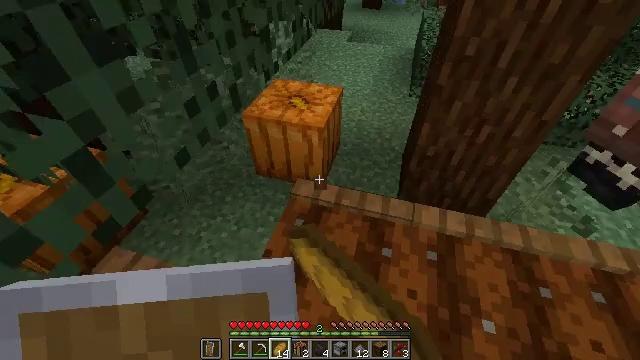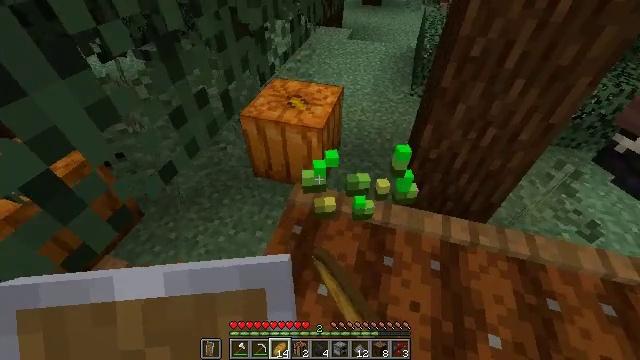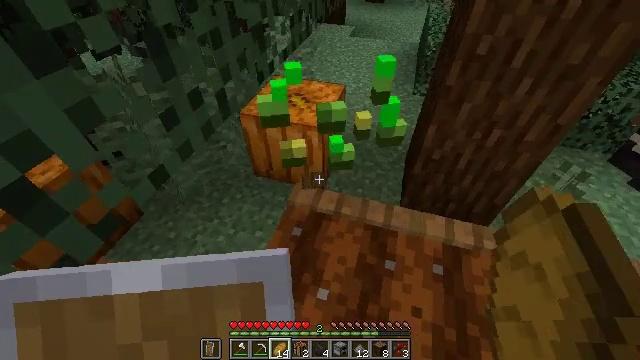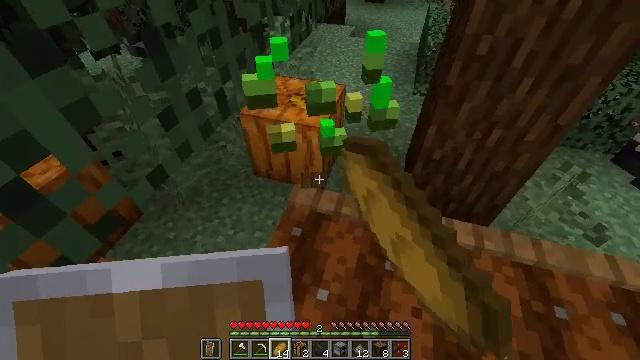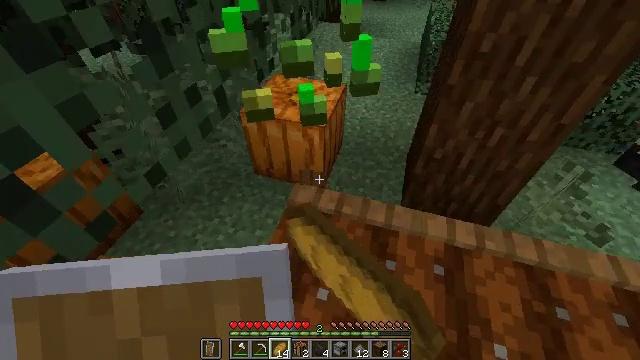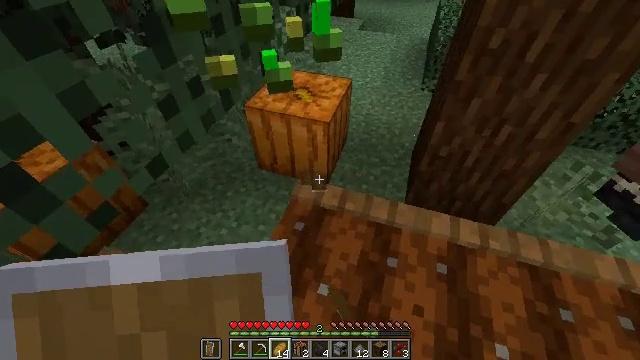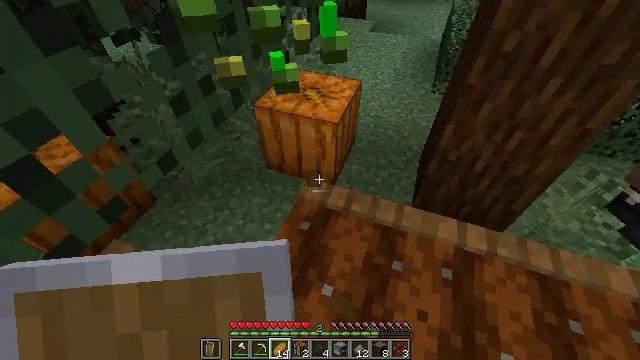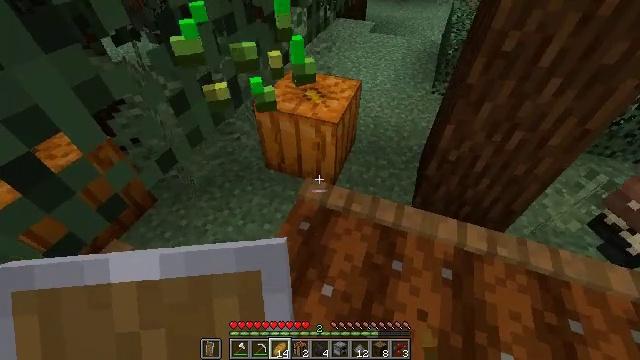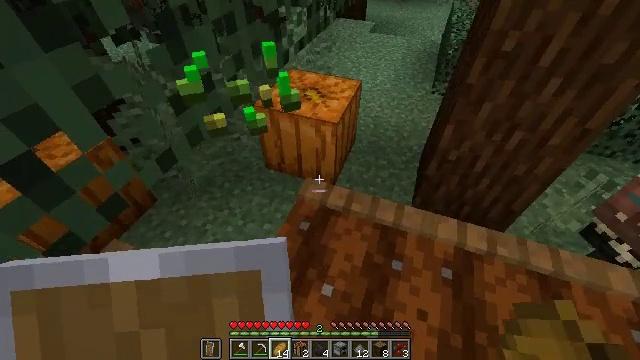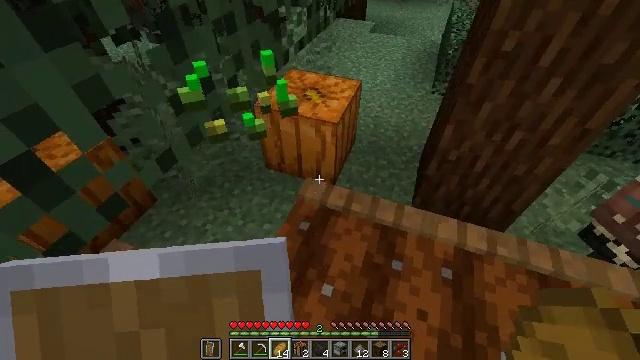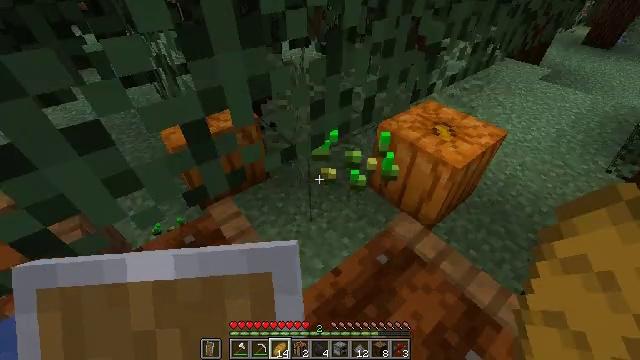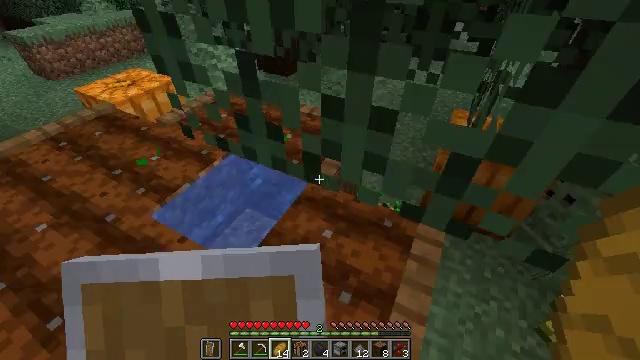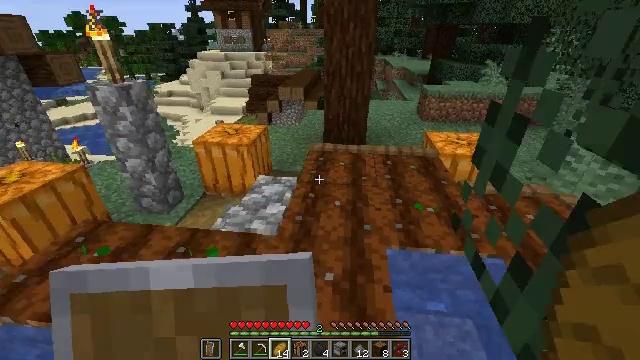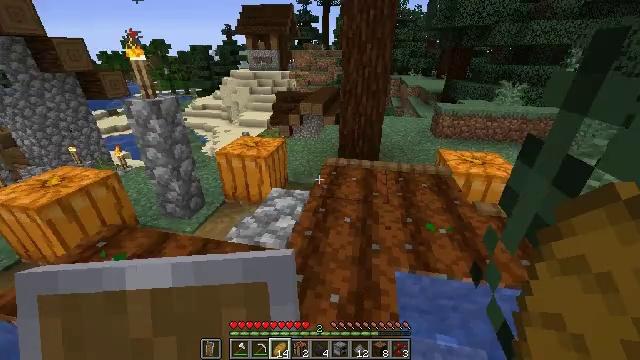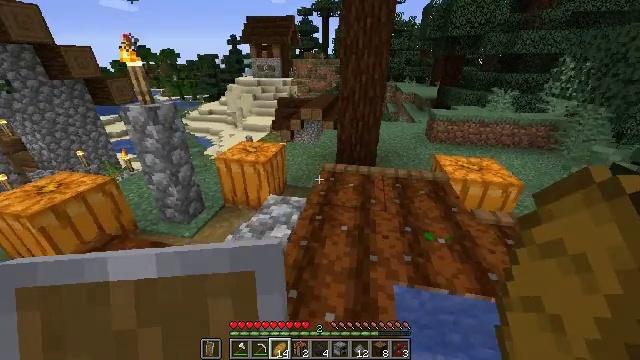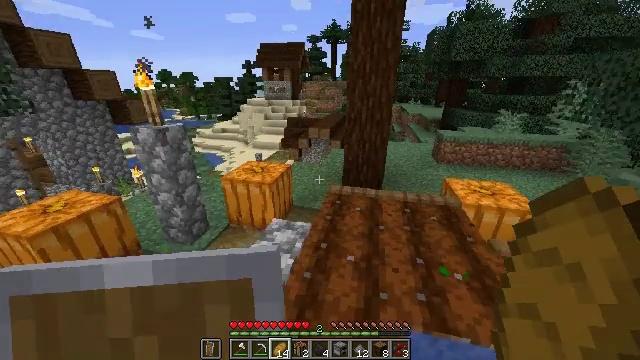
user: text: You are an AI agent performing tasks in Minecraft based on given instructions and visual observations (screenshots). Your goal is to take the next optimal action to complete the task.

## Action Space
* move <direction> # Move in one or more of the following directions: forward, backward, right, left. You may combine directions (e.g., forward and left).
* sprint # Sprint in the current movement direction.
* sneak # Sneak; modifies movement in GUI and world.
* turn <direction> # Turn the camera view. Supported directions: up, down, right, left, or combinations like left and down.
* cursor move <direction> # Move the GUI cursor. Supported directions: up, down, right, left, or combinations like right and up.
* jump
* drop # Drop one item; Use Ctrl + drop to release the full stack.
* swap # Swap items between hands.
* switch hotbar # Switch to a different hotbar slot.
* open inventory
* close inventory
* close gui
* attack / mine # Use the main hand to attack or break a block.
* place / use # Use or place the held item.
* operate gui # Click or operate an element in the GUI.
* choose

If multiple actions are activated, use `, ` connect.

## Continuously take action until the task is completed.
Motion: motion action
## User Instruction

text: Destroy the purple bed to collect it.
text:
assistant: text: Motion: attack / mine
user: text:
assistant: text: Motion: attack / mine
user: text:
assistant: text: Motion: attack / mine
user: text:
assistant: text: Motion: attack / mine
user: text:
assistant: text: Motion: turn left
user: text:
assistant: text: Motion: turn left
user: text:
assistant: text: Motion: no_op
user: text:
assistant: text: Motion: no_op
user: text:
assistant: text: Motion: no_op
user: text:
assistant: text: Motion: move forward, turn left and up
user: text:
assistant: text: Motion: move forward, turn left
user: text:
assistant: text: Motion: move forward, sprint, turn left and up
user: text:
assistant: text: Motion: move forward, sprint, turn left and up
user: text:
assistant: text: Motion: move forward, sprint
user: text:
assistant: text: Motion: move forward, sprint, turn left and up
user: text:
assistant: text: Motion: move forward, sprint, turn left and up
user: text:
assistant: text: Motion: move forward, sprint, turn left and up
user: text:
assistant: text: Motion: move forward, sprint
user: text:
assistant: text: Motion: move forward, sprint
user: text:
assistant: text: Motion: move forward, sprint
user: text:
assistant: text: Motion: move forward, sprint
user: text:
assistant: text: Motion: move forward, sprint, turn left
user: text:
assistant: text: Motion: move forward, sprint, turn left and down
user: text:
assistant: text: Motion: move forward, sprint
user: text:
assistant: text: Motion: move forward, sprint, jump
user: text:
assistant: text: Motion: move forward, sprint, turn left, jump
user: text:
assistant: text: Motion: move forward, sprint, turn left and down, jump
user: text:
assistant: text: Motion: move forward, sprint, turn left, jump
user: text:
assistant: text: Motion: move forward, sprint, turn left, jump
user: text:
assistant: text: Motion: move forward, sprint, turn left, jump